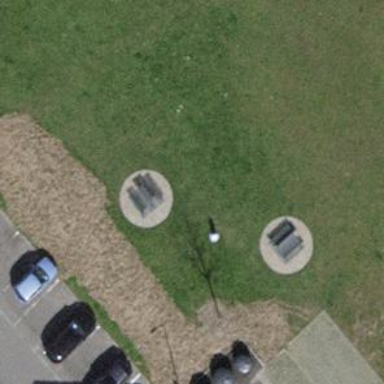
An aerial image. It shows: Picnic table located in leisure land area.